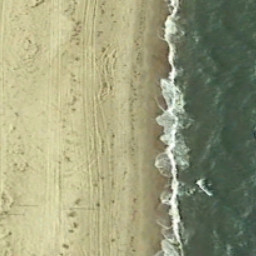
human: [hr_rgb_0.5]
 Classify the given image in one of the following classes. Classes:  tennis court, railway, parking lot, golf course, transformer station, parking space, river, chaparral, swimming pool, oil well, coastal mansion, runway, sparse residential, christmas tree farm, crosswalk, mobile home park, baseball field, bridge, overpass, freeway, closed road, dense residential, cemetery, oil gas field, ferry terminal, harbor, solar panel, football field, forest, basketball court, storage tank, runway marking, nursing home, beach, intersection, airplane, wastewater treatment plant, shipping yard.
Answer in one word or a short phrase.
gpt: beach